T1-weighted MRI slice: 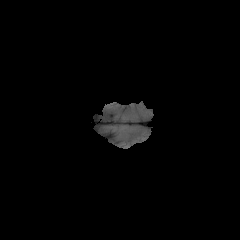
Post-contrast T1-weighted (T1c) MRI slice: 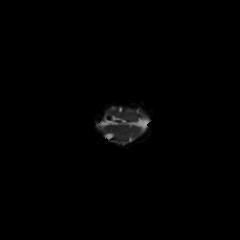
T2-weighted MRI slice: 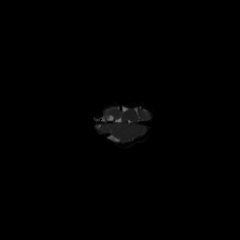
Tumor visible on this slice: no